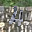
Label: 4